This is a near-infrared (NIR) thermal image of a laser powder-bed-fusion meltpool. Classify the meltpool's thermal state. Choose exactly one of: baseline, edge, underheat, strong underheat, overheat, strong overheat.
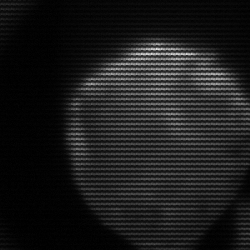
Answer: edge